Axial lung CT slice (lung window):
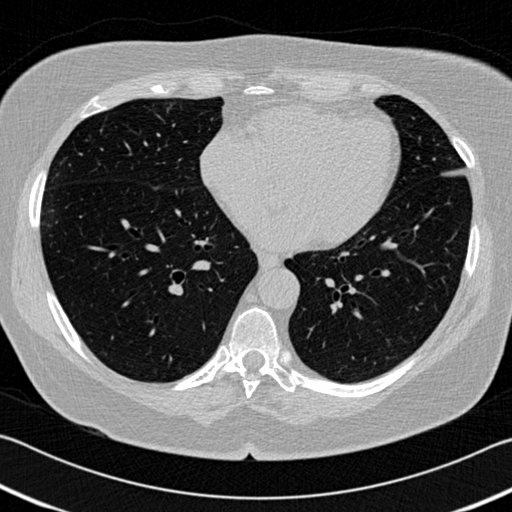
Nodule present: no